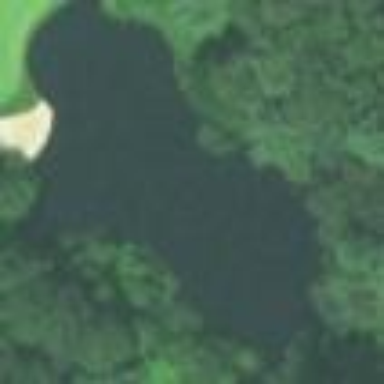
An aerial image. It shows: Scenic view of water hazard on golf course. The natural water feature adds beauty to the landscape.